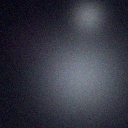
Screen state: off